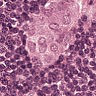
Metastatic tissue present: yes